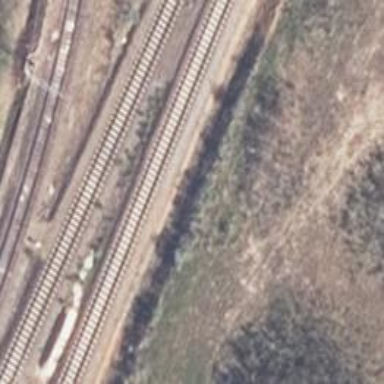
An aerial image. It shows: Railway with electrified contact lines.